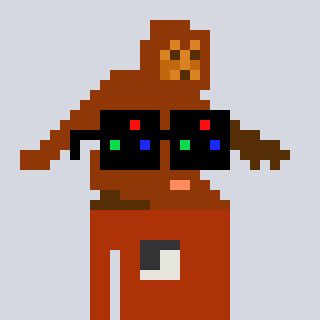
a pixel art character with square black sunglasses, a bigfoot-shaped head and a hotbrown-colored body on a cool background